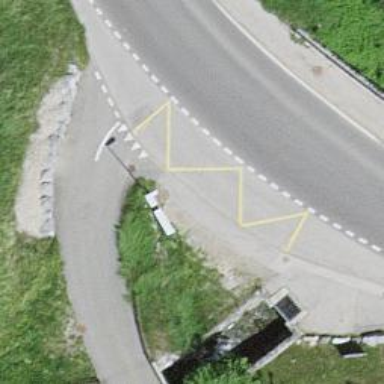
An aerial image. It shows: Bus stop with platform for public transport.